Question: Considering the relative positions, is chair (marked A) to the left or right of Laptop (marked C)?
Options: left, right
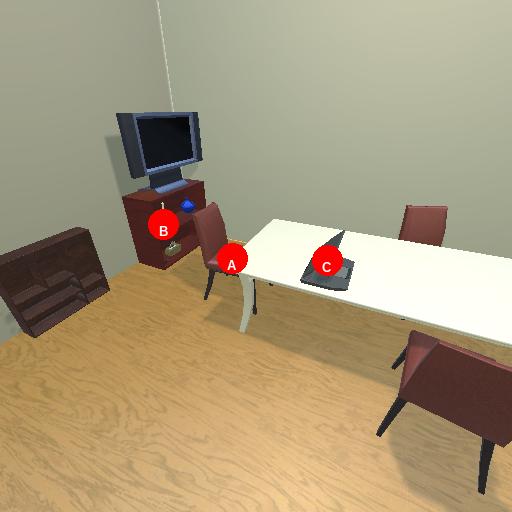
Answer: left